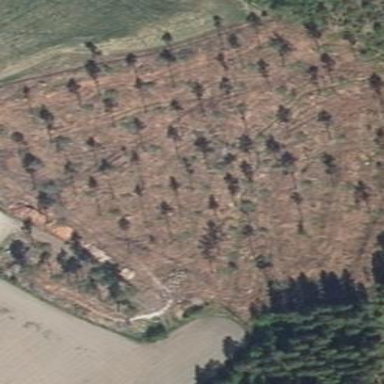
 likely man-made clearing in the landscape."